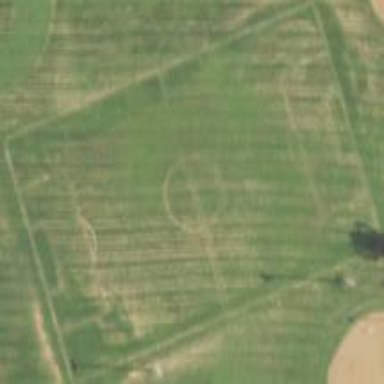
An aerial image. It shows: Soccer pitch for leisureland activities.